Question: I am getting this error message at runtime when I zoom in an Image.
here is XAML code
'''
<Grid x:Name="LayoutRoot" Background="Transparent">
<toolkit:GestureService.GestureListener>
<toolkit:GestureListener
PinchStarted="OnPinchStarted"
PinchDelta="OnPinchDelta"
DragDelta="OnDragDelta"
Flick="GestureListener_Flick">
</toolkit:GestureListener>
</toolkit:GestureService.GestureListener>
<Image x:Name="ImgZoom" Source="Image.jpg" HorizontalAlignment="Left" Width="480" Height="770" Stretch="Fill" Margin="0,0,0,0" VerticalAlignment="Top"/>
</Grid>
'''

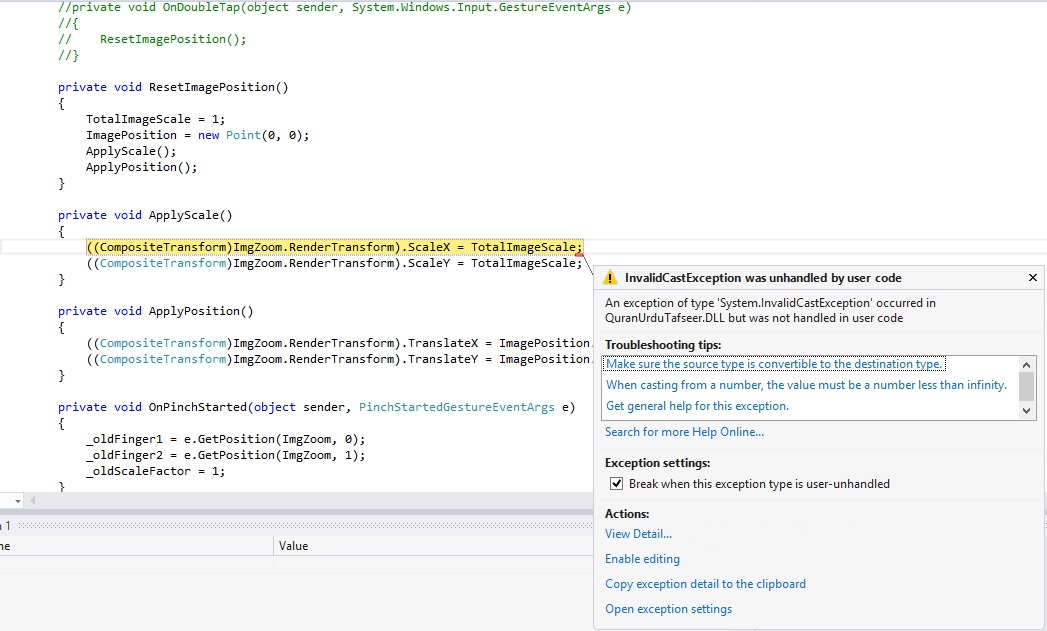
Answer: You need to define the RenderTransform within your xaml
'''
<Image x:Name="ImgZoom" Source="Image.jpg" HorizontalAlignment="Left" Width="480" Height="770" Stretch="Fill" Margin="0,0,0,0" VerticalAlignment="Top">
<Image.RenderTransform>
<CompositeTransform/>
</Image.RenderTransform>

'''